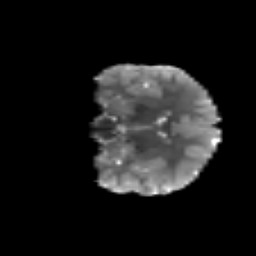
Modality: T2w
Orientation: coronal
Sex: male
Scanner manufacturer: siemens
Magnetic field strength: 3 T
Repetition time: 5 s
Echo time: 0.071 s